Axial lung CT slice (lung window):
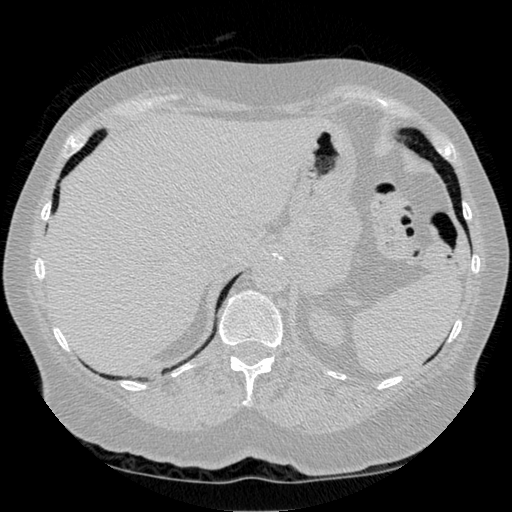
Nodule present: no